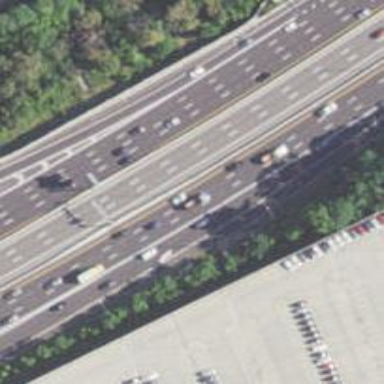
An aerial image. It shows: Motorway link.